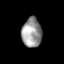
Tissue: skin
Cell type: Others
Senescence score: 0.7696
Nuclear area (px): 574
Mean DAPI intensity: 152.585